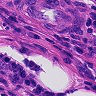
Metastatic tissue present: no